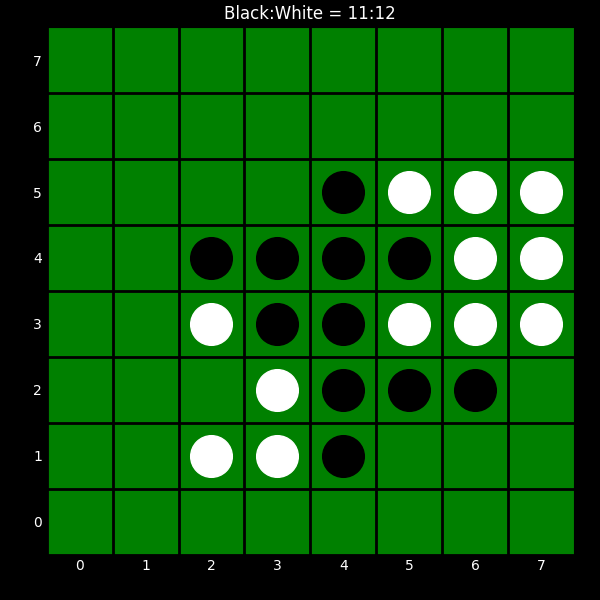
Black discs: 11
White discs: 12